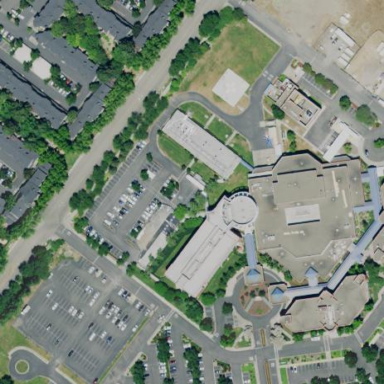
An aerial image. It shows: Healthcare facility identified as hospital.